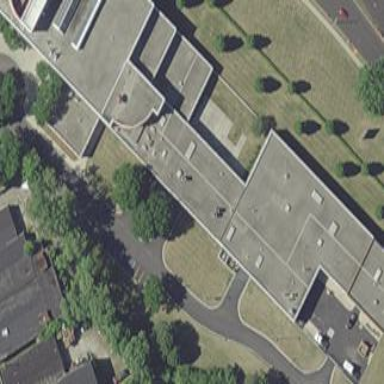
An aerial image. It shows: College building.